Question: I'm currently using three20's thumbnail view to load images from flickr, the only problem is that they're coming back pixelated. Does anyone know what I could do to fit in an image scale so it looks decent?

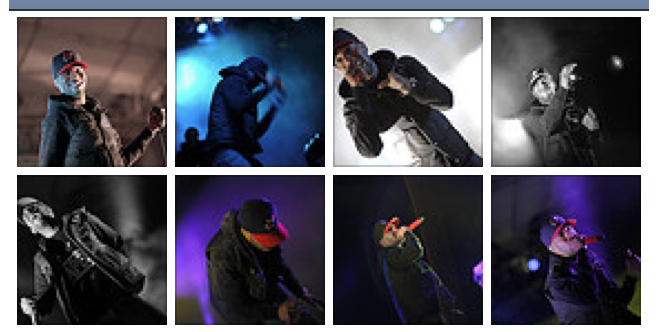
Answer: Take a look at your image URL, Flickr offers different image size with 'suffixes', you can find them in Flickr API documentation: <URL>